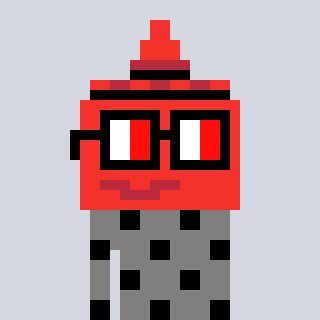
a pixel art character with square glasses with black frames and red eyes, a ketchup-shaped head and a bluegrey-colored body on a cool background